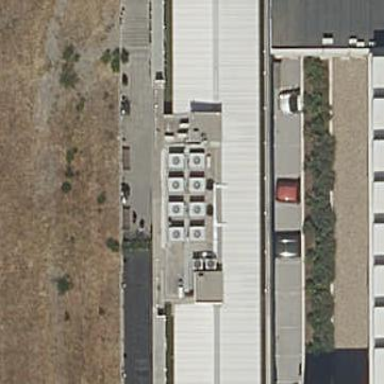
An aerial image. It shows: Industrial building.